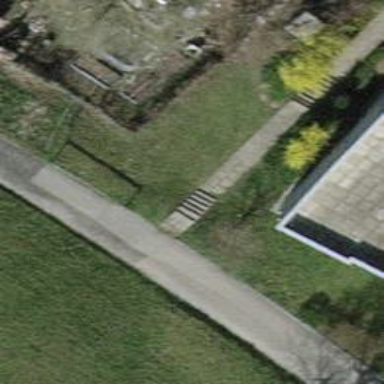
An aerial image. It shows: Road with steps.